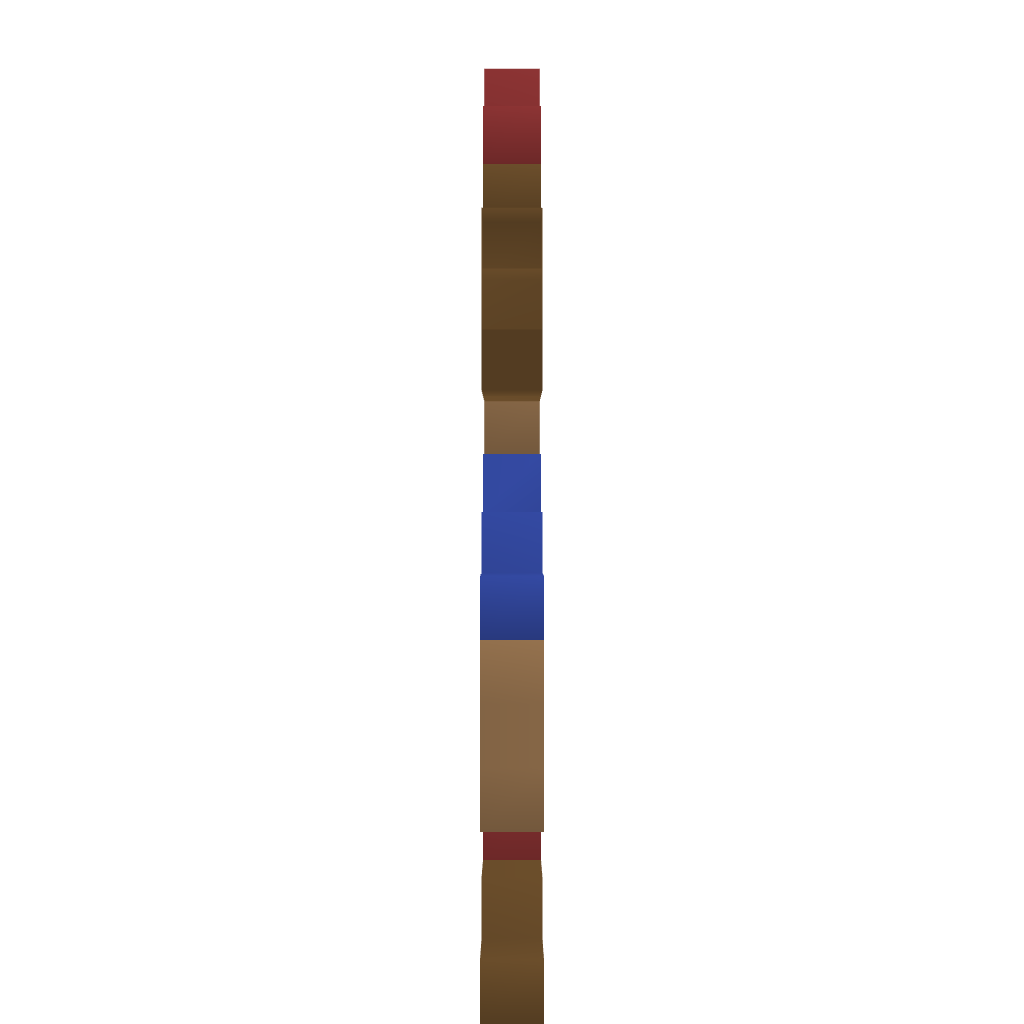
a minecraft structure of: Super Mario 8-Bit Style [Standing] bad low quality